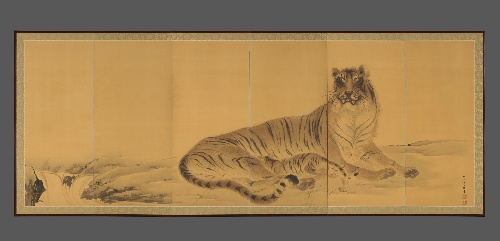
Title: 岸竹堂筆　虎図屏風|Tiger, Tigress and Cub
Artist: Kishi Chikudō
Artist bio: Japanese, 1826–1897
Date: 1892
Object type: Screens
Classification: Paintings
Medium: Pair of six-panel folding screens; ink and color on silk
Culture: Japan
Period: Meiji period (1868–1912)
Dimensions: Overall (each): 68 1/8 in. × 14 ft. 2 3/4 in. (173 × 433.7 cm)
Department: Asian Art
Credit line: Purchase, Sachiko and Lawrence Goodman Gift, 2018
Accession year: 2018
Repository: Metropolitan Museum of Art, New York, NY
Tags: Tigers